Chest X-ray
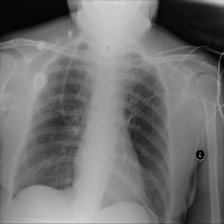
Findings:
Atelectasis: negative
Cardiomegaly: negative
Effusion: negative
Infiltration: negative
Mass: negative
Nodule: negative
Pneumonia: negative
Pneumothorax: negative
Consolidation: negative
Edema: negative
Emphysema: negative
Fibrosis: negative
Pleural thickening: negative
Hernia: negative